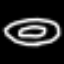
Label: donut